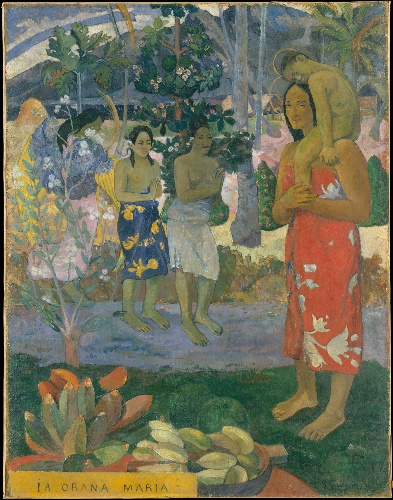
Title: Ia Orana Maria (Hail Mary)
Artist: Paul Gauguin
Artist bio: French, Paris 1848–1903 Atuona, Hiva Oa, Marquesas Islands
Date: 1891
Object type: Painting
Classification: Paintings
Medium: Oil on canvas
Dimensions: 44 3/4 x 34 1/2 in. (113.7 x 87.6 cm)
Department: European Paintings
Credit line: Bequest of Sam A. Lewisohn, 1951
Accession year: 1951
Repository: Metropolitan Museum of Art, New York, NY
Tags: Jesus|Women|Landscapes|Angels|Virgin Mary